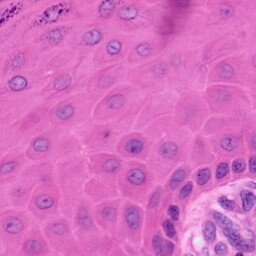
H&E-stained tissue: Skin